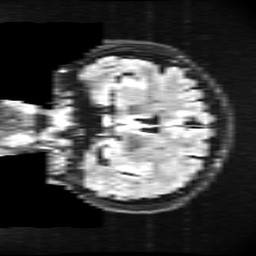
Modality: FLAIR
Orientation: coronal
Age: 22
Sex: female
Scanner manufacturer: ge
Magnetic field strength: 3 T
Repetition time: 11 s
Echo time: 0.1497 s